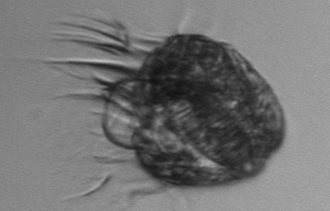
Label: Strombidium_capitatum